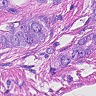
Metastatic tissue present: yes